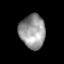
Tissue: lung
Cell type: Endothelial cells
Senescence score: 0.54
Nuclear area (px): 845
Mean DAPI intensity: 152.618